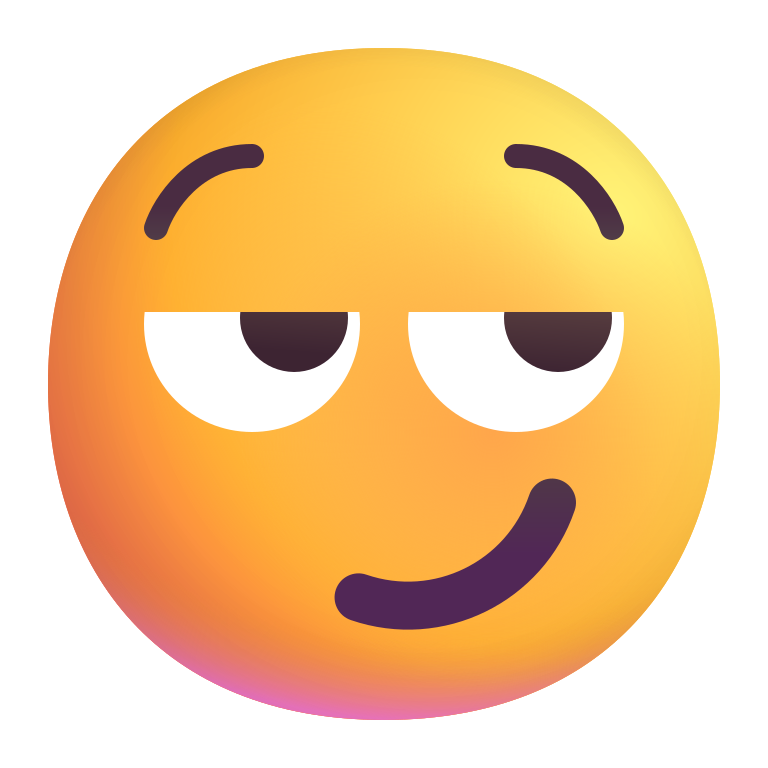
smirking face color